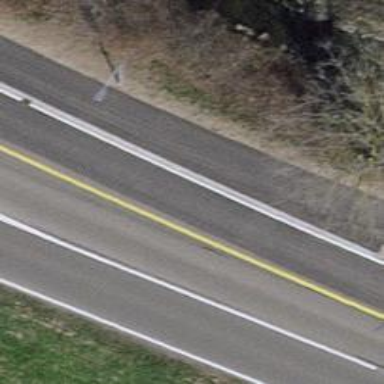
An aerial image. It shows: Asphalt path.